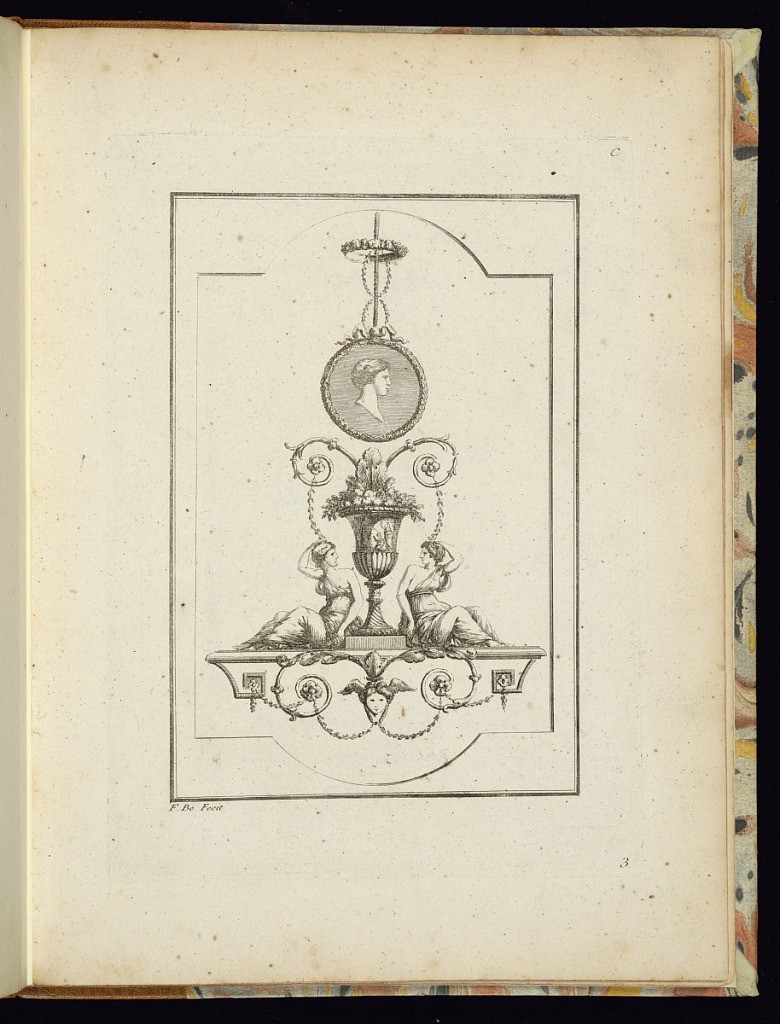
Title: Arabesque Panel Design
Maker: Juste-François Boucher, French, 1736 – 1782
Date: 1775–88
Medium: Etching on paper
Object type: Print
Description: An arabesque panel design featuring a flowering vase with frieze, gadrooning, and fluting surrounded by scrolling leaves, rosettes, seated female figures, a medallion with a profile portrait above, festoons, and a mascaron (mask). The plate is signed and numbered.